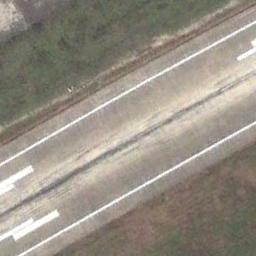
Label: runway